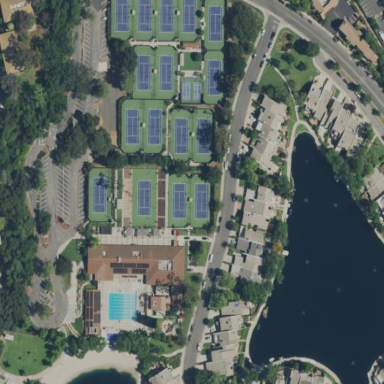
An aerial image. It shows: Tennis court on pitch.